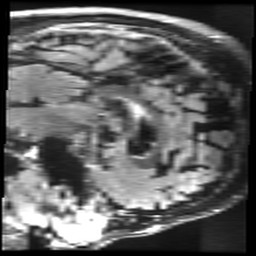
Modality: FLAIR
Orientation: sagittal
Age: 76
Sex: male
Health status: healthy
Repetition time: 12 s
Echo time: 0.09782 s